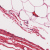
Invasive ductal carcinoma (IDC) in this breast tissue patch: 0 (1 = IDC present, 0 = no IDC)